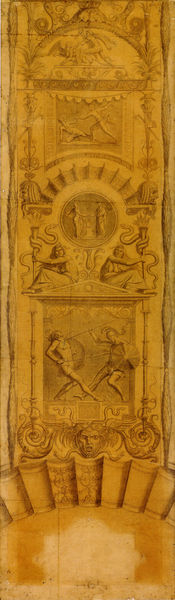
Titel: Arabeske mit Darstellungen des Oidipos, des Eteokles und Polyneikes
Künstler: Peter - Werkstatt Cornelius
Standort: Berlin
Institution: Alte Nationalgalerie
Schlagwörter: akt, kampf, kopf, kämpfer, körper, mann, aquarell, frauen, gelb, menschen, sitzen, braun, frau, mund, männer, schwarz, skizze, szene, säule, säulen, zeichnung, tier, tuch, muster, ornament, profile, architektur, band, gesicht, rahmen, stein, tod, sonne, gold, renaissance, kreis, rund, ranken, relief, bilder, bücher, papier, bogen, stab, studie, giebel, farbe, graphik, vergilbt, figuren, krieg, schlacht, soldaten, detail, schmal, ornamente, streifen, stuck, tor, bögen, schild, antike, maske, buch, medaillon, orientalisch, strahlen, linie, druck, schilder, schwert, waffen, soldat, schlange, bleistift, helm, entwurf, mythologie, göttin, ritter, kämpfen, stift, rom, fragment, römer, voluten, antik, griechisch, fall, krieger, griechenland, meduse, schlangen, antikisierend, lanzen, speer, speere, kreig, reliefs, fackel, szenen, wasserspeier, antikisch, römisch, legende, groteske, schilde, zeichnng, gladiator, fackeln, zyklus, grotesken, deteil, gilb, kämper, streufen, kämpende, kampg, 16. jahrhundert, schlenge, schlangr, architekturdekor